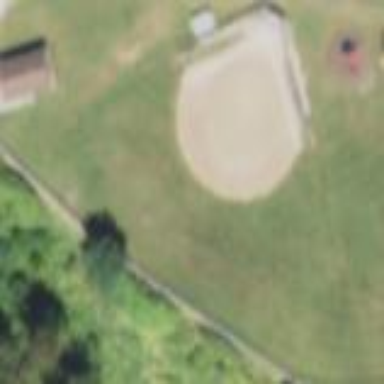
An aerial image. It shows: Baseball pitch for leisure and sports activities.